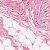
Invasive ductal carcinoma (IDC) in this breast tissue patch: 0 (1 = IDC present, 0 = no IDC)